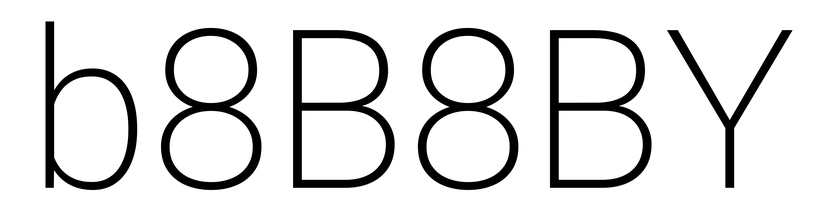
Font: Roboto_ExtraLight